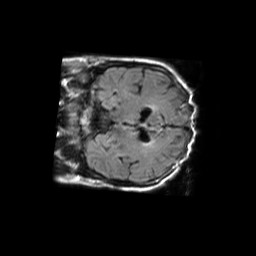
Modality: FLAIR
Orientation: coronal
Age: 60
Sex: male
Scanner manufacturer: philips
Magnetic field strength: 1.5 T
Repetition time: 6 s
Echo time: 0.12 s